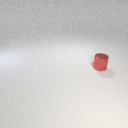
small red metal cylinder